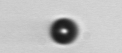
Label: bead